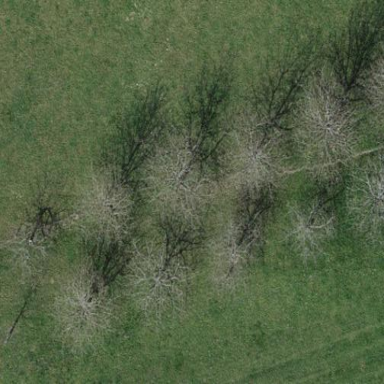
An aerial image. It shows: Orchard.